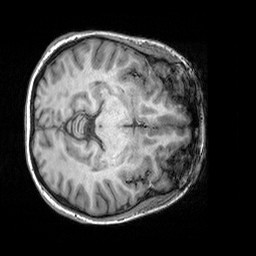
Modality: T1w
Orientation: axial
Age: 29
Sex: female
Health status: healthy
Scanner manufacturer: siemens
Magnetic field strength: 3 T
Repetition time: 2.3 s
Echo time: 0.00303 s